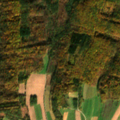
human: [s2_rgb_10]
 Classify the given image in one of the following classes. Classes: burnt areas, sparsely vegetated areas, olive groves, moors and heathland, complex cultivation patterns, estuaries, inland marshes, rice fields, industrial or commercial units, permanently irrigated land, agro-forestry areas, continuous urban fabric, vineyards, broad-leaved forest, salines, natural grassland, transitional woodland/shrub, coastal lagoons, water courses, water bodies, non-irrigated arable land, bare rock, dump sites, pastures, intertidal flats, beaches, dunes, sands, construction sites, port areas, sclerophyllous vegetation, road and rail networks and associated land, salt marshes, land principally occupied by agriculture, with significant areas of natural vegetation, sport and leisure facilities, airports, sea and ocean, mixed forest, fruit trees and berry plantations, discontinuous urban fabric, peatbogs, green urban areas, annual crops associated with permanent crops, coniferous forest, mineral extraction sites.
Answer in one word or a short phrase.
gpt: complex cultivation patterns, broad-leaved forest, mixed forest